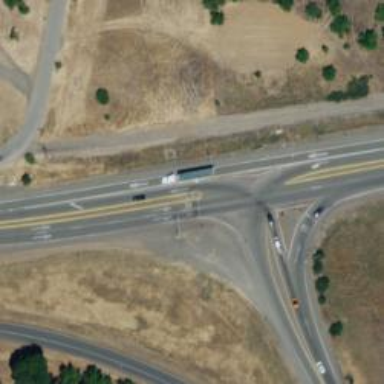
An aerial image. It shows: Roundabout on trunk highway.